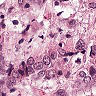
Metastatic tissue present: yes